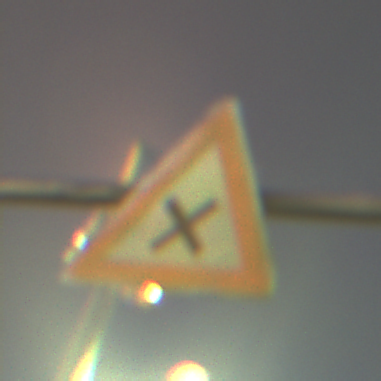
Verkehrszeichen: KreuzungOderEinmuendung
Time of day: Night
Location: Outdoor (Urban)
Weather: PartlyCloudy
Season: NotSpecified
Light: Artificial